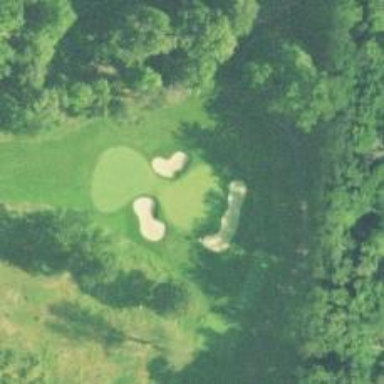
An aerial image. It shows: View of golf hole.